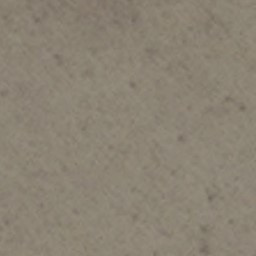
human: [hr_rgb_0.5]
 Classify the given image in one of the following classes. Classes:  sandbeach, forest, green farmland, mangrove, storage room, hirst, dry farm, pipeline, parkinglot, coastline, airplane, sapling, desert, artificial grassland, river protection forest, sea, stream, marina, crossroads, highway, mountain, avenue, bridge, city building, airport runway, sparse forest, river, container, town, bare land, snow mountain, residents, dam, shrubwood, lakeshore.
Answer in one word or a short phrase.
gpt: bare land